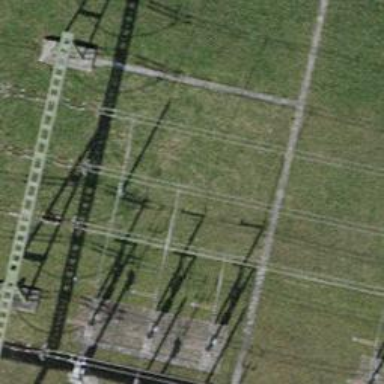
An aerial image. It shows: Busbar power line.